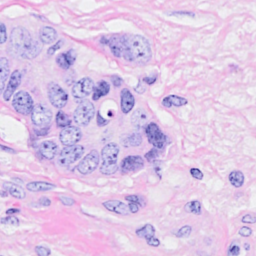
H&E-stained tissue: Breast